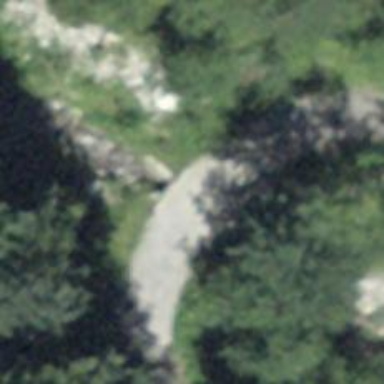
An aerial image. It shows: Culvert tunnel.